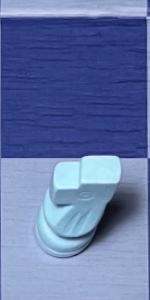
Label: Knight_White